Question: I tried running command 'cordova platform add ios' but when the command is executed always appears an error like in the picture.

How do I fix this?
Note:
I use NodeJS v0.10.25
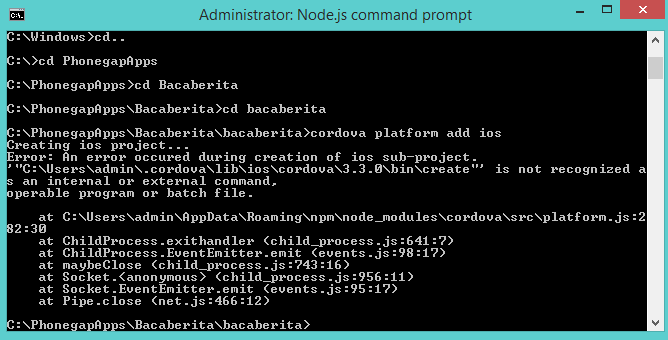
Answer: Prerequisites
Before running any command-line tools, you need to install SDKs for each platform you wish to target.
To add support or rebuild a project for any platform, you need to run the command-line interface from the same machine that supports the platform's SDK. The CLI supports the following combinations:
iOS (Mac)
Android (Mac, Linux)
Blackberry (Mac, Windows)
Windows Phone 7 (Windows)
Windows Phone 8 (Windows)
<URL>